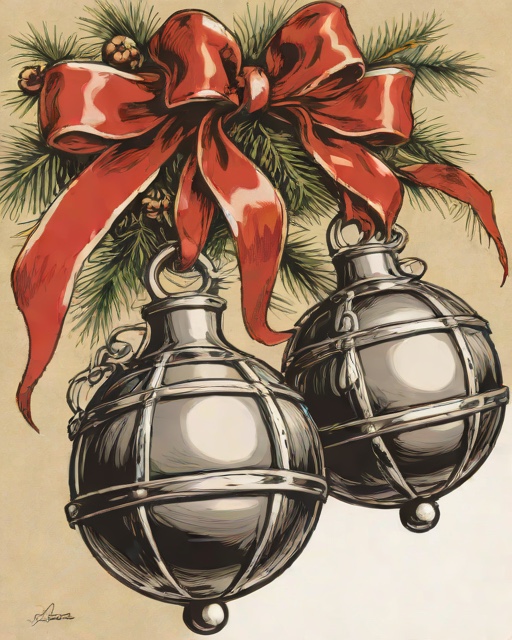
Category: Holiday